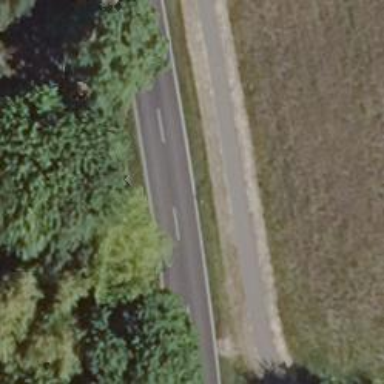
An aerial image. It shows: Primary road with asphalt surface.